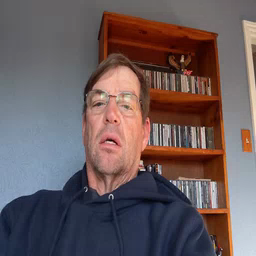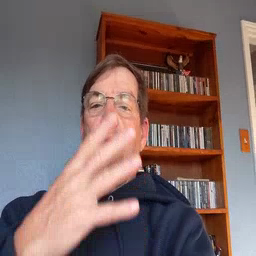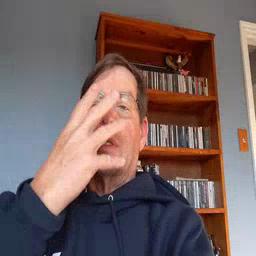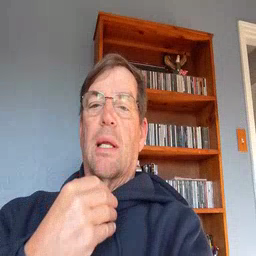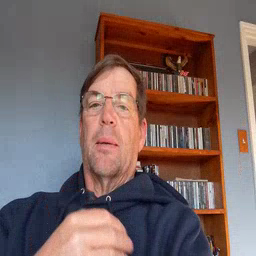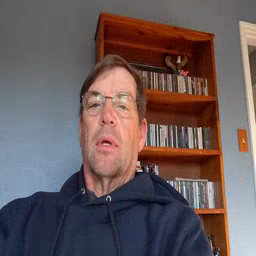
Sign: sleep